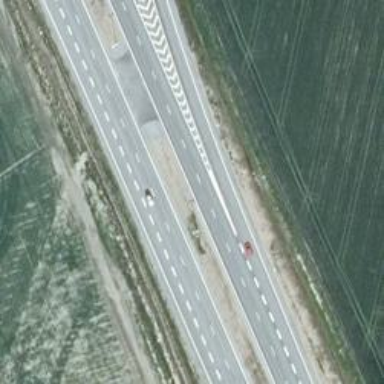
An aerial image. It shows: Motorway junction.